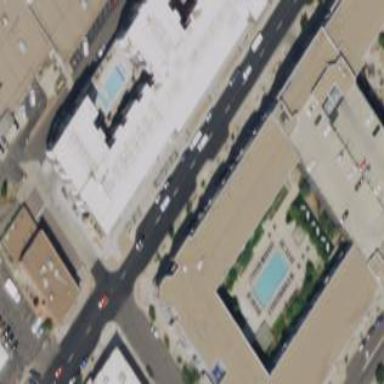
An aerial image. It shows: Street-side parking area.